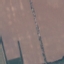
Label: AnnualCrop